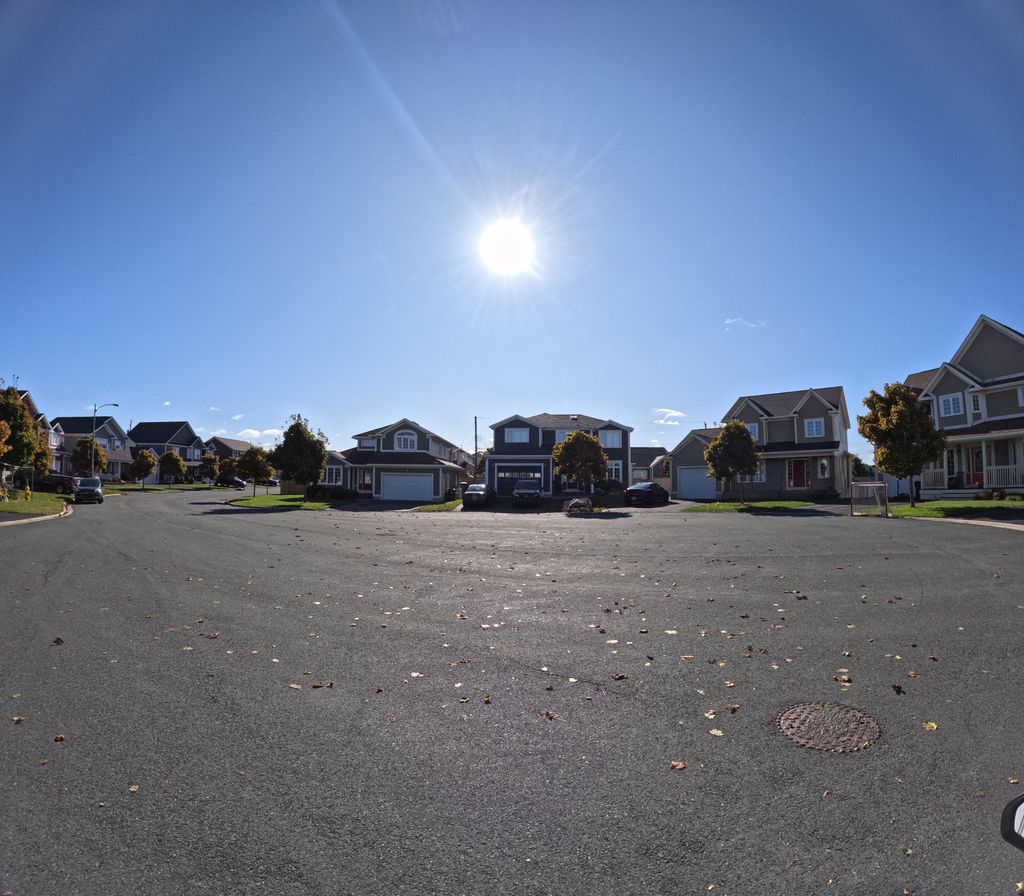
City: st_johns